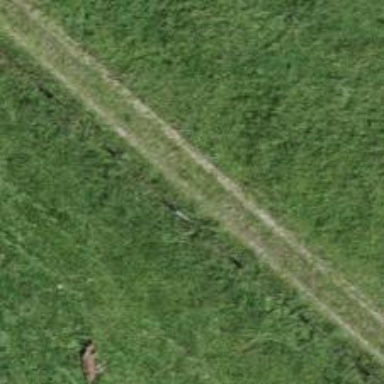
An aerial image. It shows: Track with grade 3 surface.